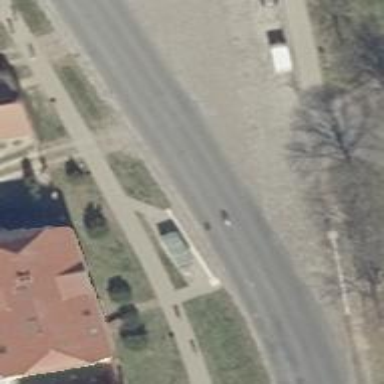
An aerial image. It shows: Residential road with no sidewalk.